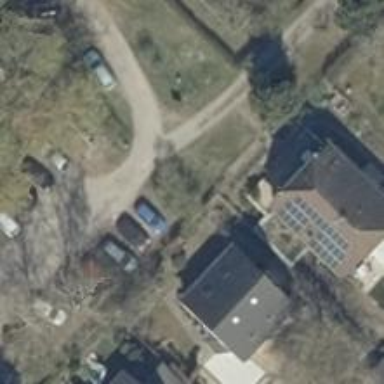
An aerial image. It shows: Dirt driveway providing service access.